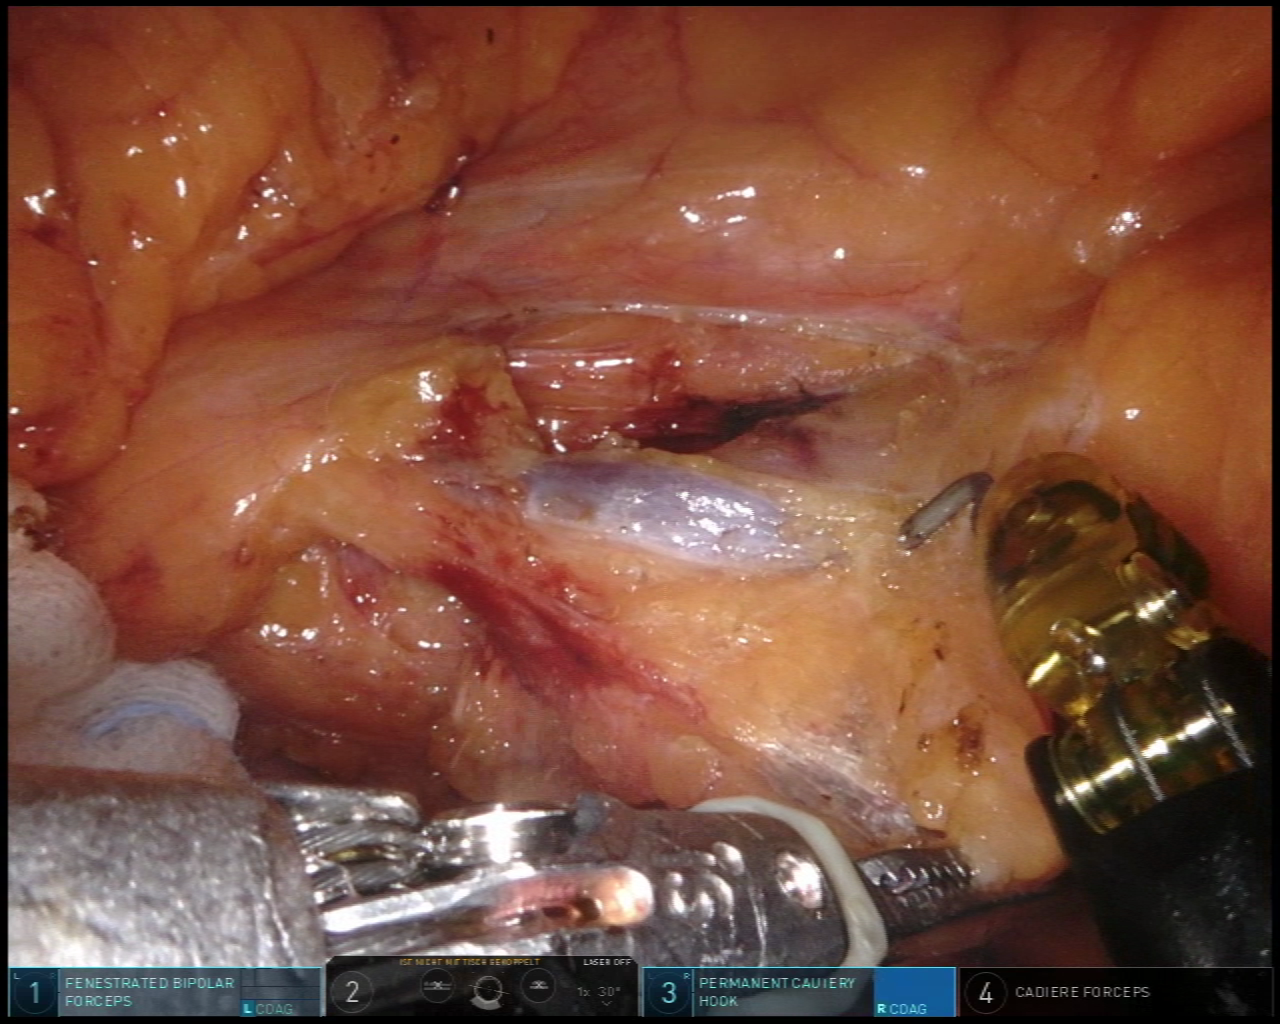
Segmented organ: intestinal_veins
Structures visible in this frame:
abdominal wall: no
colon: no
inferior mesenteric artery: no
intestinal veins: yes
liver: no
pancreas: no
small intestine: no
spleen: no
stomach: no
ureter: no
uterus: no
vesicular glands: no